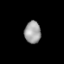
Tissue: lung
Cell type: Epithelial cells
Senescence score: 0.2324
Nuclear area (px): 356
Mean DAPI intensity: 158.042